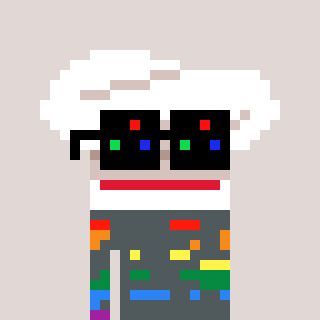
a pixel art character with square black sunglasses, a chef hat-shaped head and a red-colored body on a warm background